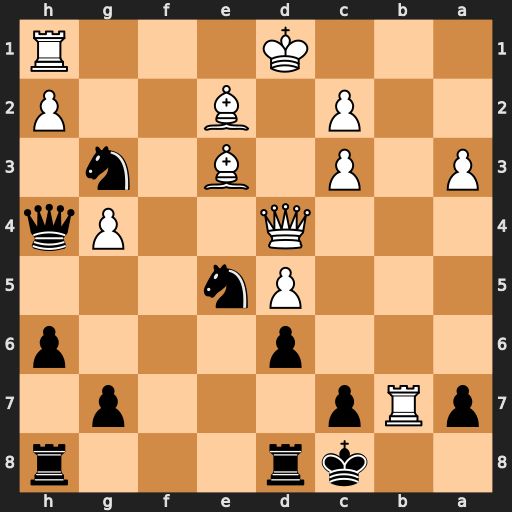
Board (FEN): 2kr3r/pRp3p1/3p3p/3Pn3/3Q2Pq/P1P1B1n1/2P1B2P/3K3R
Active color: b
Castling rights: -
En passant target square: -
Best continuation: Nxe2 Qxa7 Nxc3+ Kc1 Nxd5